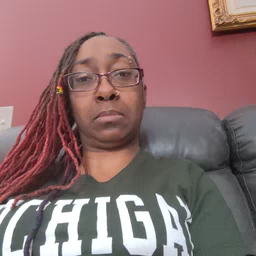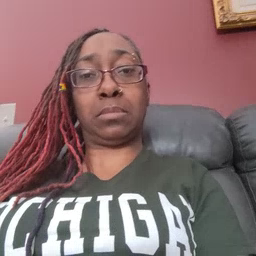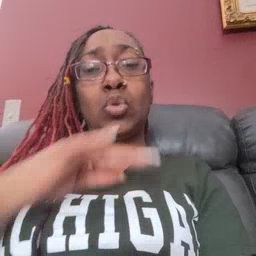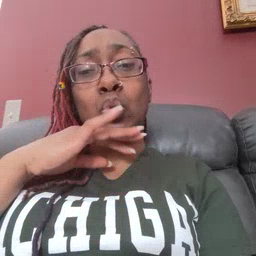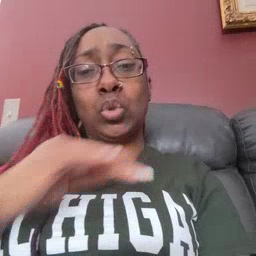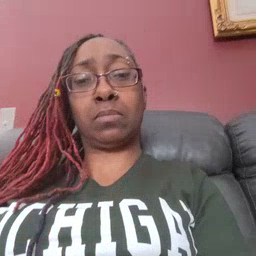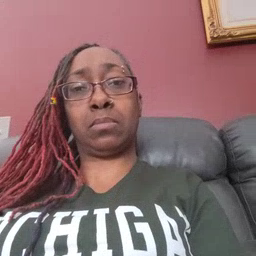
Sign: dirty